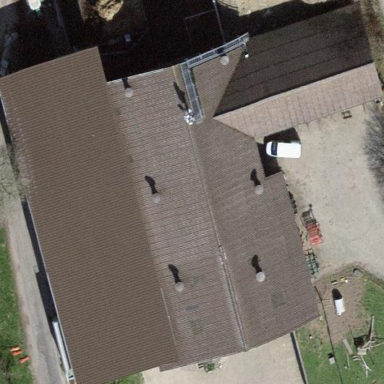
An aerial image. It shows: Shed.